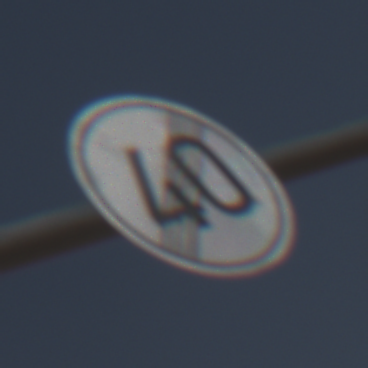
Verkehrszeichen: EndeGeschwindigkeit40
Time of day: Midday
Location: Outdoor (Nature)
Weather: PartlyCloudy
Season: NotSpecified
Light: Natural